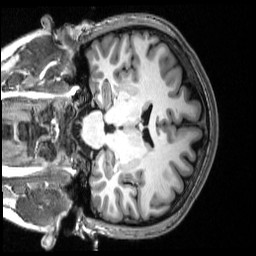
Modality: T1w
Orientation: coronal
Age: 23
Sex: male
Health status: healthy
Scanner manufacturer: siemens
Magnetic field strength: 3 T
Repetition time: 2.53 s
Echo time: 0.00339 s